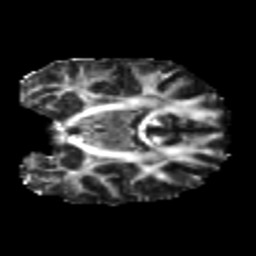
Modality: FA
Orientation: coronal
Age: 22
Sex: female
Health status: healthy
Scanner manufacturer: philips
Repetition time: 7.385 s
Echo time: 0.08599 s